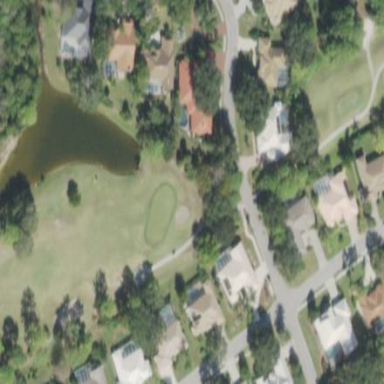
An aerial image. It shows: Picturesque pond acting as water hazard on golf course.